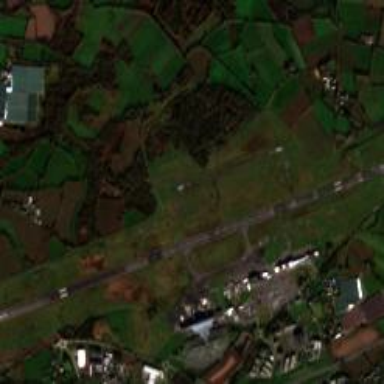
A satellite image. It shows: International aerodrome.